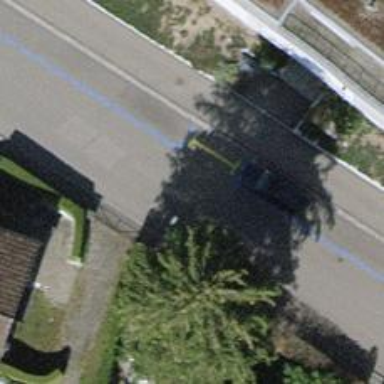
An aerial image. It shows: Residential road with asphalt surface. Both sides have sidewalks.